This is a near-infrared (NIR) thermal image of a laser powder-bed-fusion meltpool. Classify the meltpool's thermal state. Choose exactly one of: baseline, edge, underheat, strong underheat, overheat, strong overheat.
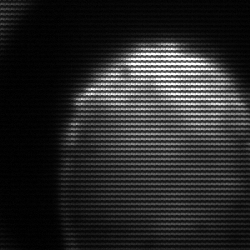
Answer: edge